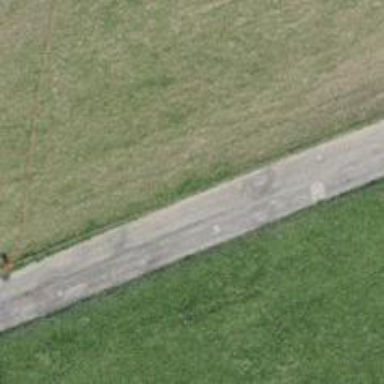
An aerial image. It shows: Paved track with grade 1 surface.